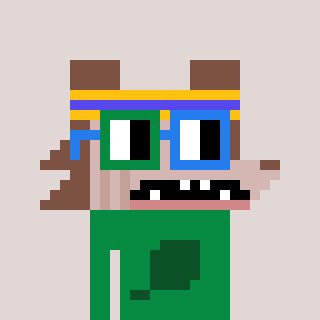
a pixel art character with square green and blue glasses, a werewolf-shaped head and a green-colored body on a warm background